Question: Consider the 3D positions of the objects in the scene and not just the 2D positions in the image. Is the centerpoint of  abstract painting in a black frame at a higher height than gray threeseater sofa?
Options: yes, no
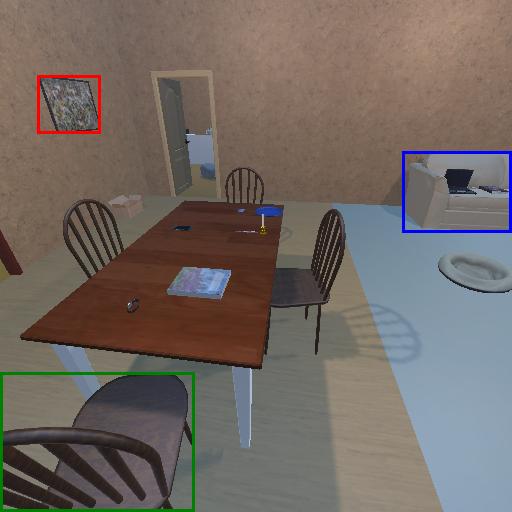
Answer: yes